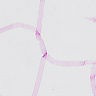
Metastatic tissue present: no